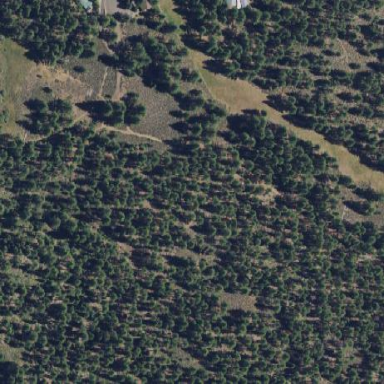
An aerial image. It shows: Evergreen needle-leaved woodland.